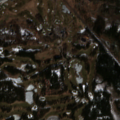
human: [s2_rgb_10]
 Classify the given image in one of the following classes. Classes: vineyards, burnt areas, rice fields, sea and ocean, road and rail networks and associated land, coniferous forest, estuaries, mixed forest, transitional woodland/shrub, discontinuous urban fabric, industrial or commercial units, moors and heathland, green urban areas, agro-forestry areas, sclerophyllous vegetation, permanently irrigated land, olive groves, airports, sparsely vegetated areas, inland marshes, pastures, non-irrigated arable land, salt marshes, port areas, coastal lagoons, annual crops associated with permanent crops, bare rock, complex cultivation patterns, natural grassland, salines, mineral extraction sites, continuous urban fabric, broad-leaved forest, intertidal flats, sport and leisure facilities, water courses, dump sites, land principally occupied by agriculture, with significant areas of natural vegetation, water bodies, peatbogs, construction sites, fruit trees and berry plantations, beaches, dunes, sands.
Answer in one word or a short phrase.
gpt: sport and leisure facilities, coniferous forest, transitional woodland/shrub, sea and ocean